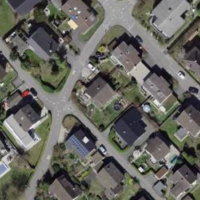
EUNIS habitat code: 54
Species observed at this site:
Carpinus betulus
Stachys sylvatica
Lamium galeobdolon